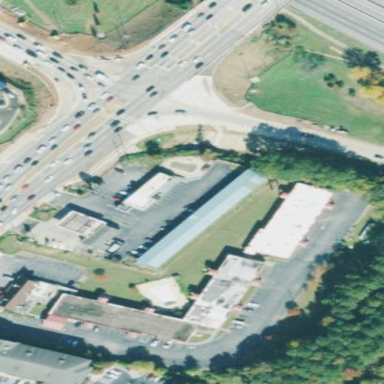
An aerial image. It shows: Commercial area featuring motel.